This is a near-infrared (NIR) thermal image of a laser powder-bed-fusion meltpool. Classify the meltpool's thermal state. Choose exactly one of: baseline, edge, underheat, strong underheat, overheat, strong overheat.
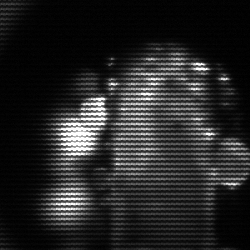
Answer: strong underheat